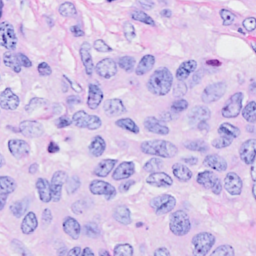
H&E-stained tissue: Breast